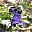
Label: 2